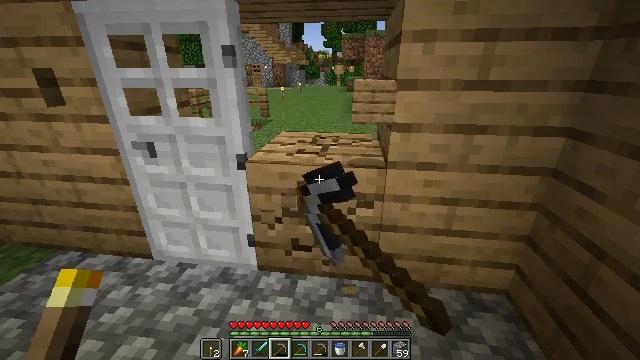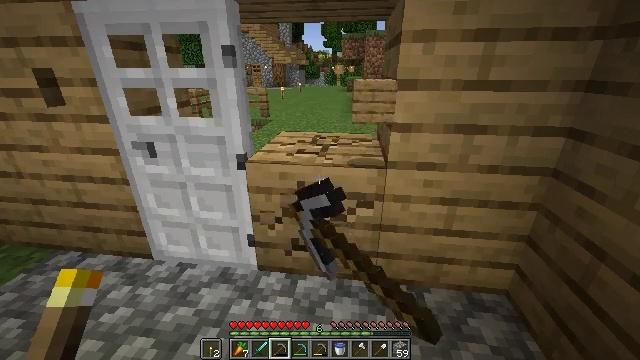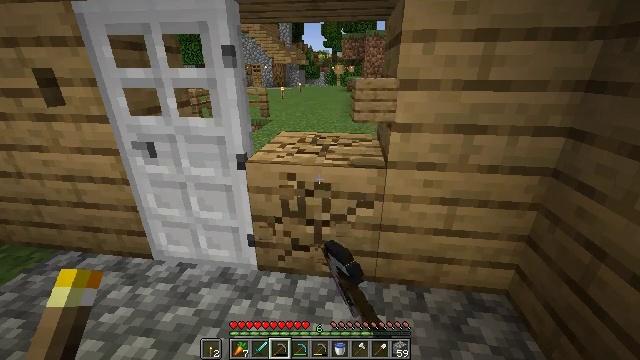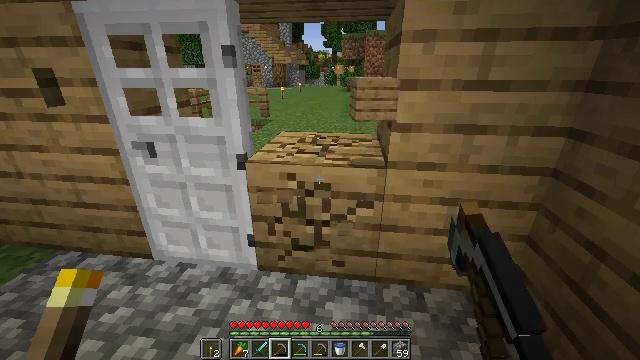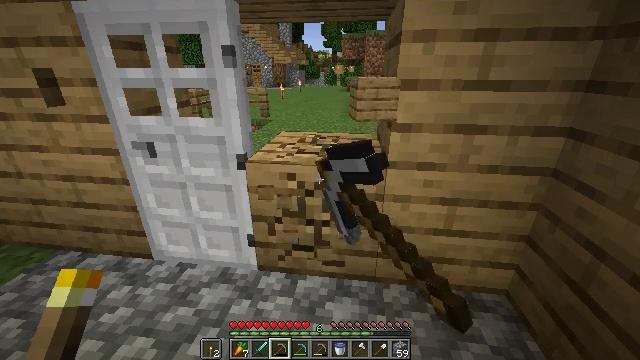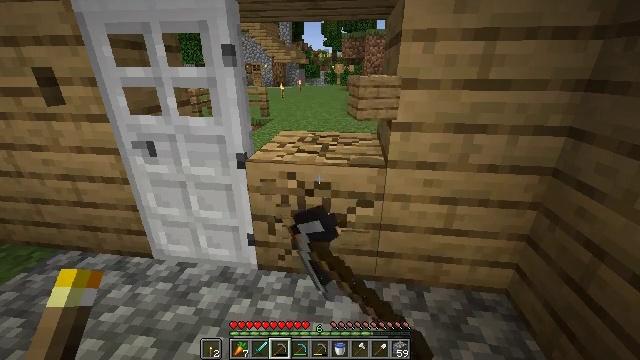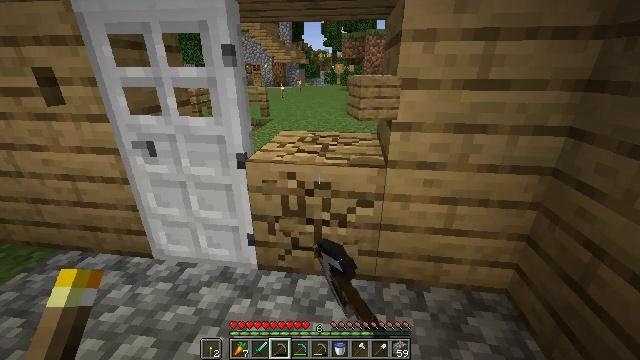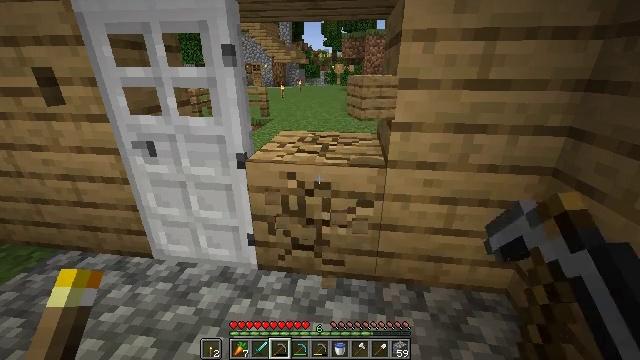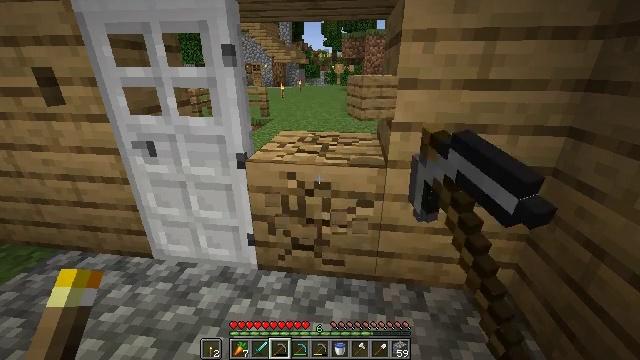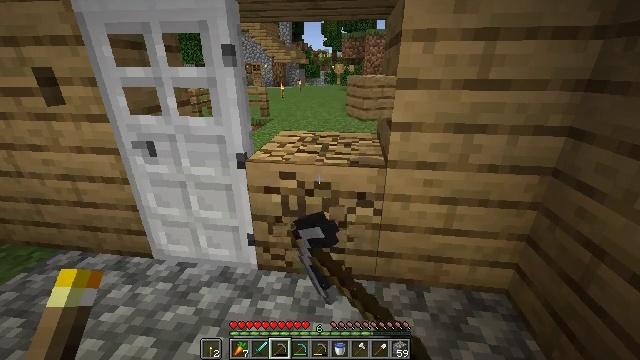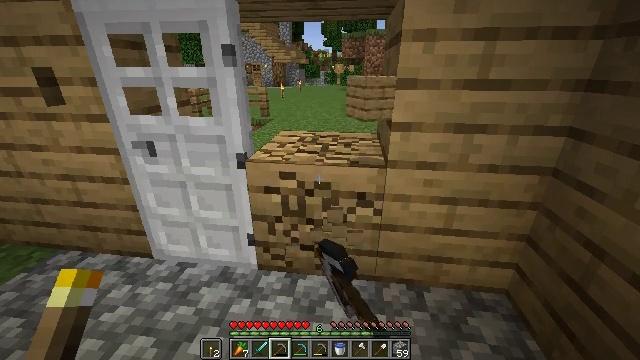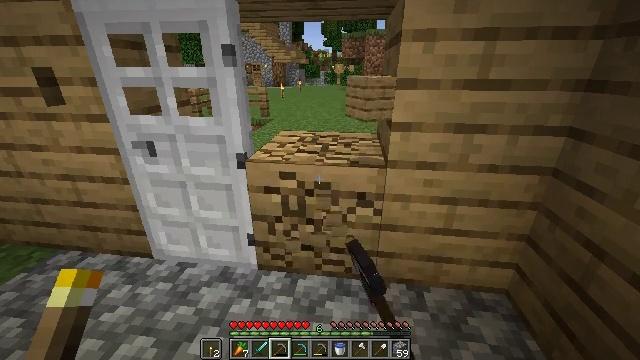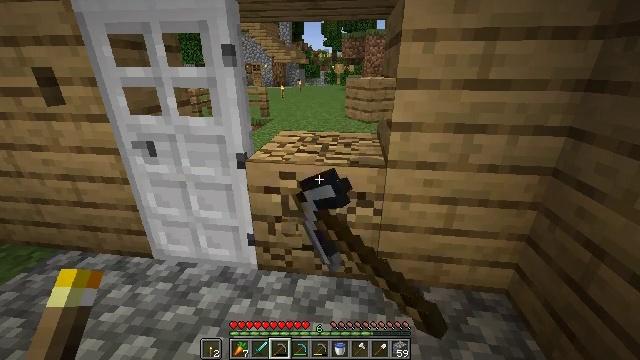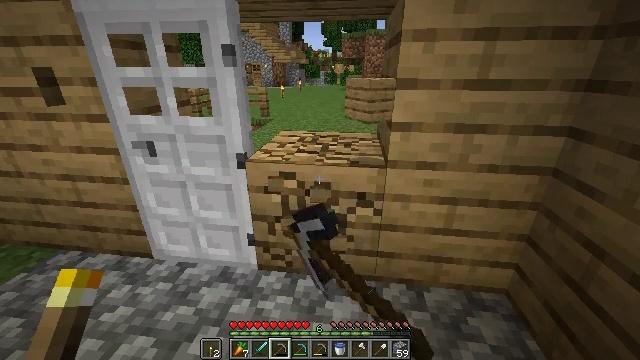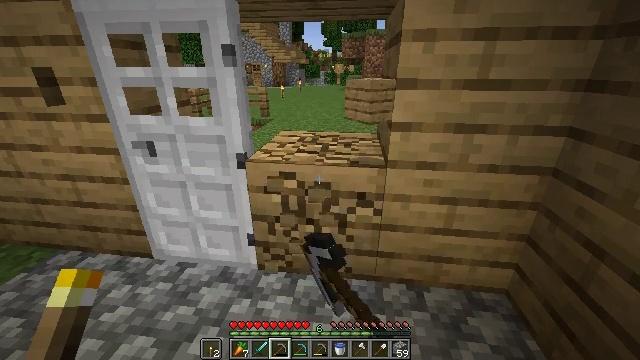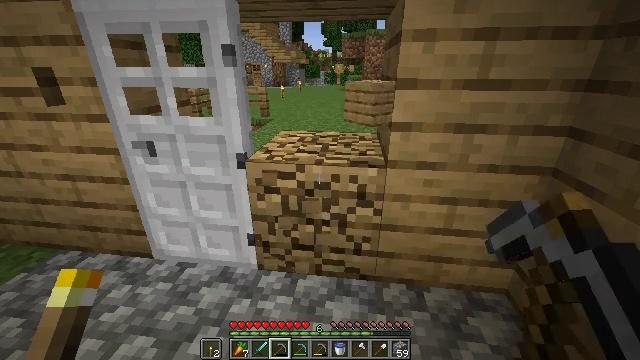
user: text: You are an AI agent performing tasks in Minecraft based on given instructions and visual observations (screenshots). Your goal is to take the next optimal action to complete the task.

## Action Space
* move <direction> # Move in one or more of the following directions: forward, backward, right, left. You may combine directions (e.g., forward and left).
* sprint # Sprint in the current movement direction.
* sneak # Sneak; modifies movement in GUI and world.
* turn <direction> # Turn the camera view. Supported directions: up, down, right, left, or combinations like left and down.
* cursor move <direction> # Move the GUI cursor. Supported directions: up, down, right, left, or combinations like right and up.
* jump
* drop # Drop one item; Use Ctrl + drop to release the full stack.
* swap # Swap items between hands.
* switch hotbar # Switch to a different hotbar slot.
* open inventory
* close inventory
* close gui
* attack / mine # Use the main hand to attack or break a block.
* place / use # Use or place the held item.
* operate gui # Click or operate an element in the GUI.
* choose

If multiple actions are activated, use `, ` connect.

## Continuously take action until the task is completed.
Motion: motion action
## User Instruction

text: Gather some oak planks.
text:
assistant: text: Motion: attack / mine
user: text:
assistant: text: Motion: attack / mine
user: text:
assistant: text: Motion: attack / mine
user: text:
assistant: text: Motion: attack / mine
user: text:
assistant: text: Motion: attack / mine
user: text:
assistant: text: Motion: attack / mine
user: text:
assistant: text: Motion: attack / mine
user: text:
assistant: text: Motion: attack / mine
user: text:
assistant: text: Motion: attack / mine
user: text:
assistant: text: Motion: attack / mine
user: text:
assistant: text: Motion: attack / mine
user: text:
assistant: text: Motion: attack / mine
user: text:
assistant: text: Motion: attack / mine
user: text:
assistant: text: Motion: attack / mine
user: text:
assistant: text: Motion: attack / mine
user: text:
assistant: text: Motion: attack / mine
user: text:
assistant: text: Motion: attack / mine
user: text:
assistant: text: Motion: attack / mine
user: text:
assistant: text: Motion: attack / mine
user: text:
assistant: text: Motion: attack / mine
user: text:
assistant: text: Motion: attack / mine
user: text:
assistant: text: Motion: attack / mine
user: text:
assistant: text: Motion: attack / mine
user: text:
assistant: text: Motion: attack / mine
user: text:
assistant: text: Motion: attack / mine
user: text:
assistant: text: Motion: attack / mine